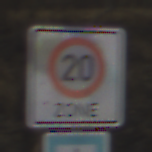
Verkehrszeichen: BeginnZone20
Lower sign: SackgasseFussgaengerDurchlaessig
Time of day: Midday
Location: Outdoor (Nature)
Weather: Clear
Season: NotSpecified
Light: Natural